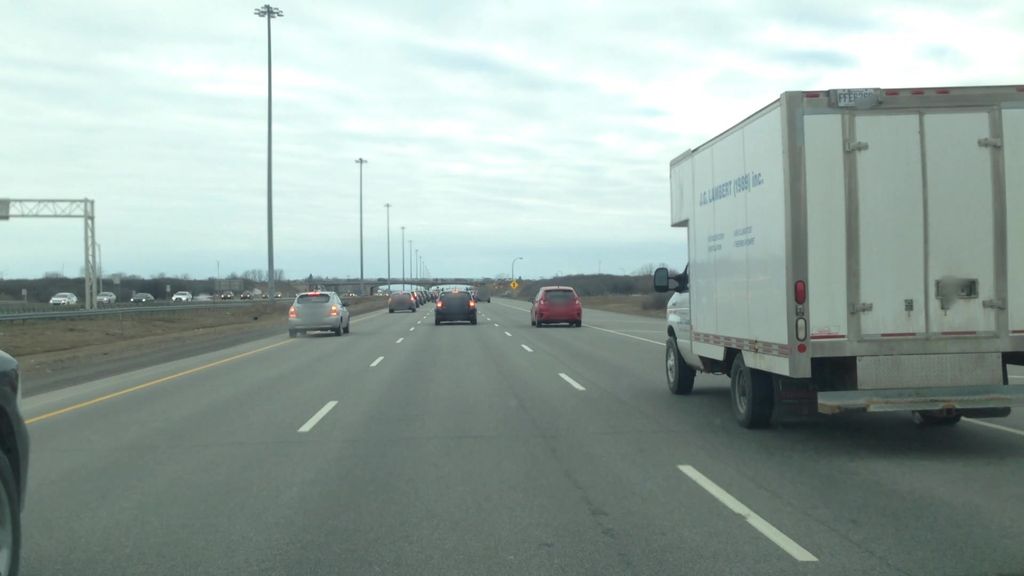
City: montreal